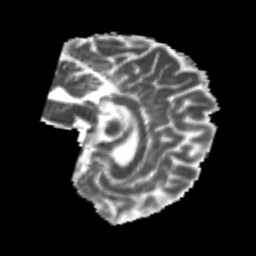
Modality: MD
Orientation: sagittal
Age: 24
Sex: male
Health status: healthy
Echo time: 0.074 s